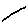
Label: line